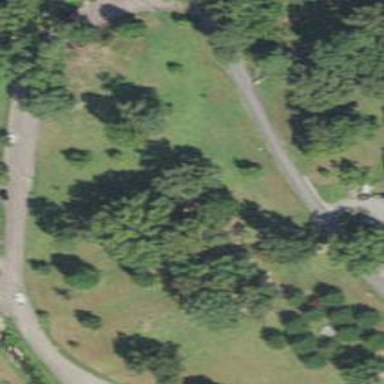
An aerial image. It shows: Disc golf basket.